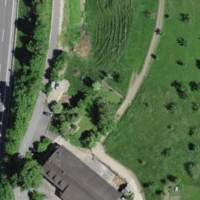
EUNIS habitat code: 57
Species observed at this site:
Lamium purpureum